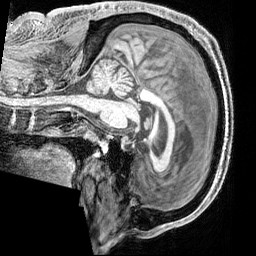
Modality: T1w
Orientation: sagittal
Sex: male
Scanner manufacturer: siemens
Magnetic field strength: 3 T
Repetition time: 2.3 s
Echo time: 0.00226 s